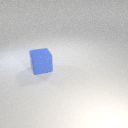
large blue rubber cube